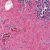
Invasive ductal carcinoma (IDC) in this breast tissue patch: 0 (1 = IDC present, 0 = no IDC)